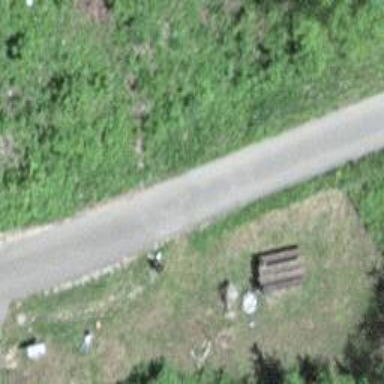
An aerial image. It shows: Picnic table located in leisure land area.